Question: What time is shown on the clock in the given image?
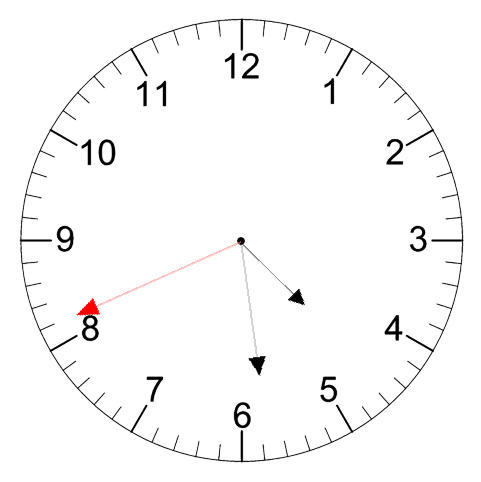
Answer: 04:28:41